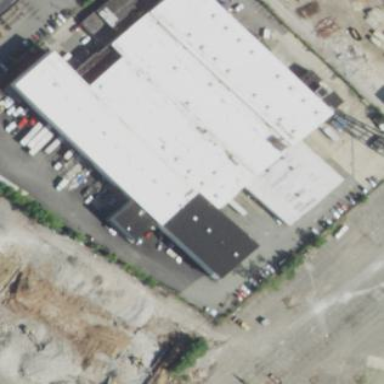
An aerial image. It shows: Industrial building.